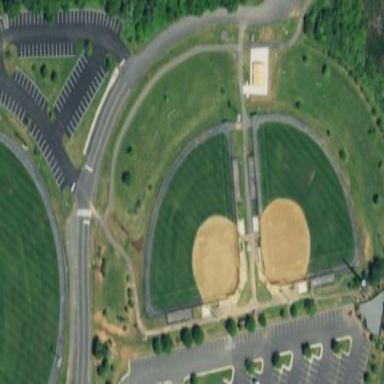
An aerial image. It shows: Baseball pitch for leisure and sports activities.